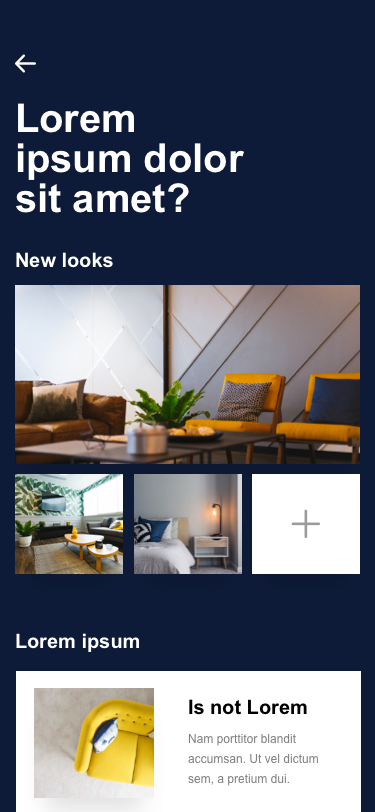
Text in this UI design:
Lorem ipsum dolor sit amet?
New looks
Lorem ipsum
Nam porttitor blandit accumsan. Ut vel dictum sem, a pretium dui. malesuada enim in dolor euismod, id commodo mi consectetur. Curabitur at vestibulum nisi.
Is not Lorem